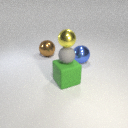
large blue metal sphere to the right of large green rubber cube